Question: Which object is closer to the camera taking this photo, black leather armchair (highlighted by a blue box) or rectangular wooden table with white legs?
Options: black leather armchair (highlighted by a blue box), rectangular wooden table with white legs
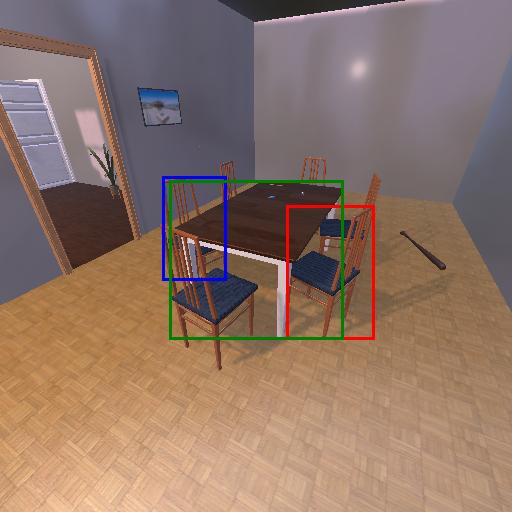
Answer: black leather armchair (highlighted by a blue box)